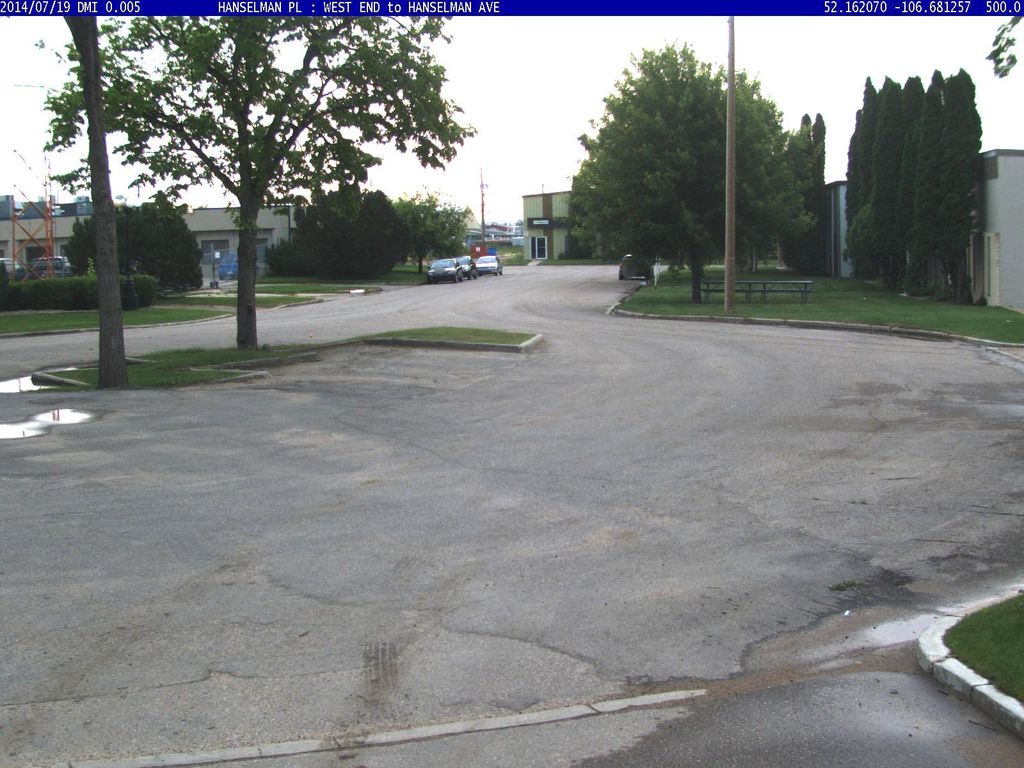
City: saskatoon